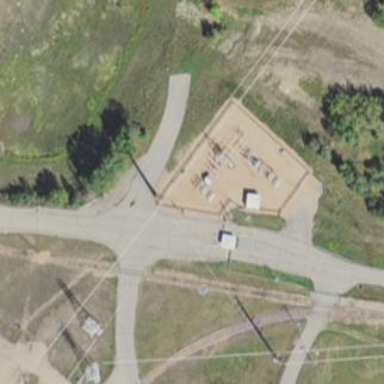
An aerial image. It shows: Power substation.